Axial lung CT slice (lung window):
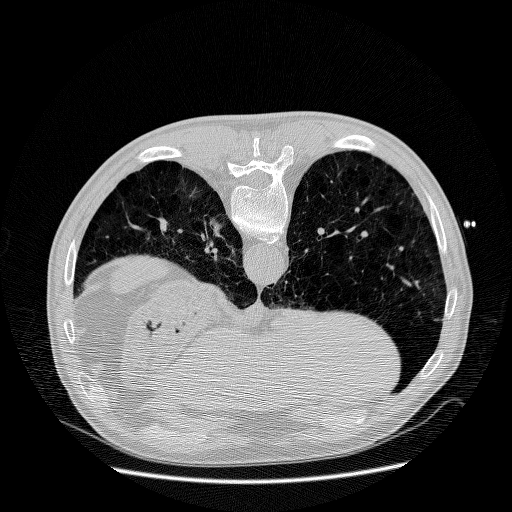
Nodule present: no